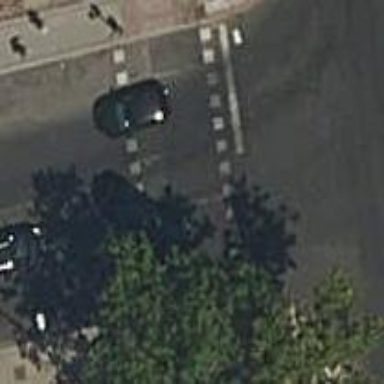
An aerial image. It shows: Traffic signals at road crossing.